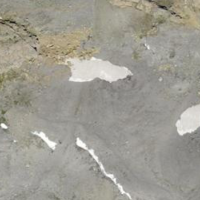
EUNIS habitat code: 48
Species observed at this site:
Geum reptans